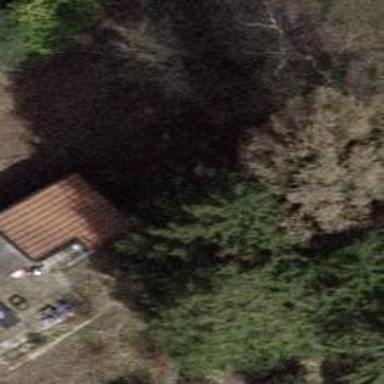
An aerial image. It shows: Evergreen tree with needle-leaved leaves.